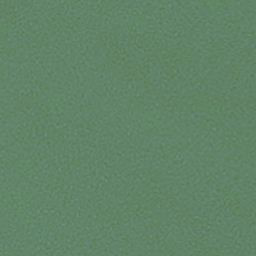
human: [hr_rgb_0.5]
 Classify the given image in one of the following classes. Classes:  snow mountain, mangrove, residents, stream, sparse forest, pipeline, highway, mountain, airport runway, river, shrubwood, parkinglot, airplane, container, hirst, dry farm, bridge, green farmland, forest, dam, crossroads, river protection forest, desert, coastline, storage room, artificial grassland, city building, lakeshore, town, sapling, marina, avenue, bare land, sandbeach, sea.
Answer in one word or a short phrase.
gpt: sea